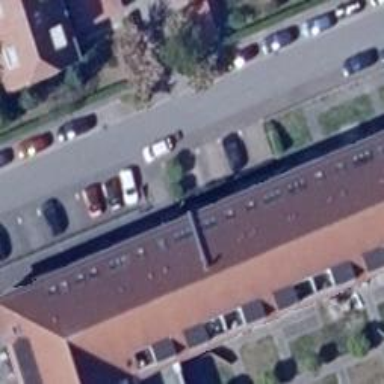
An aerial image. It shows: Footway tunnel passing through building.